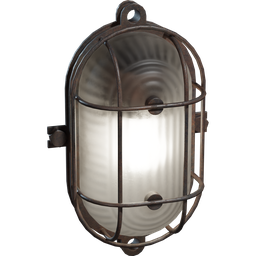
Label: lighting